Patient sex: M
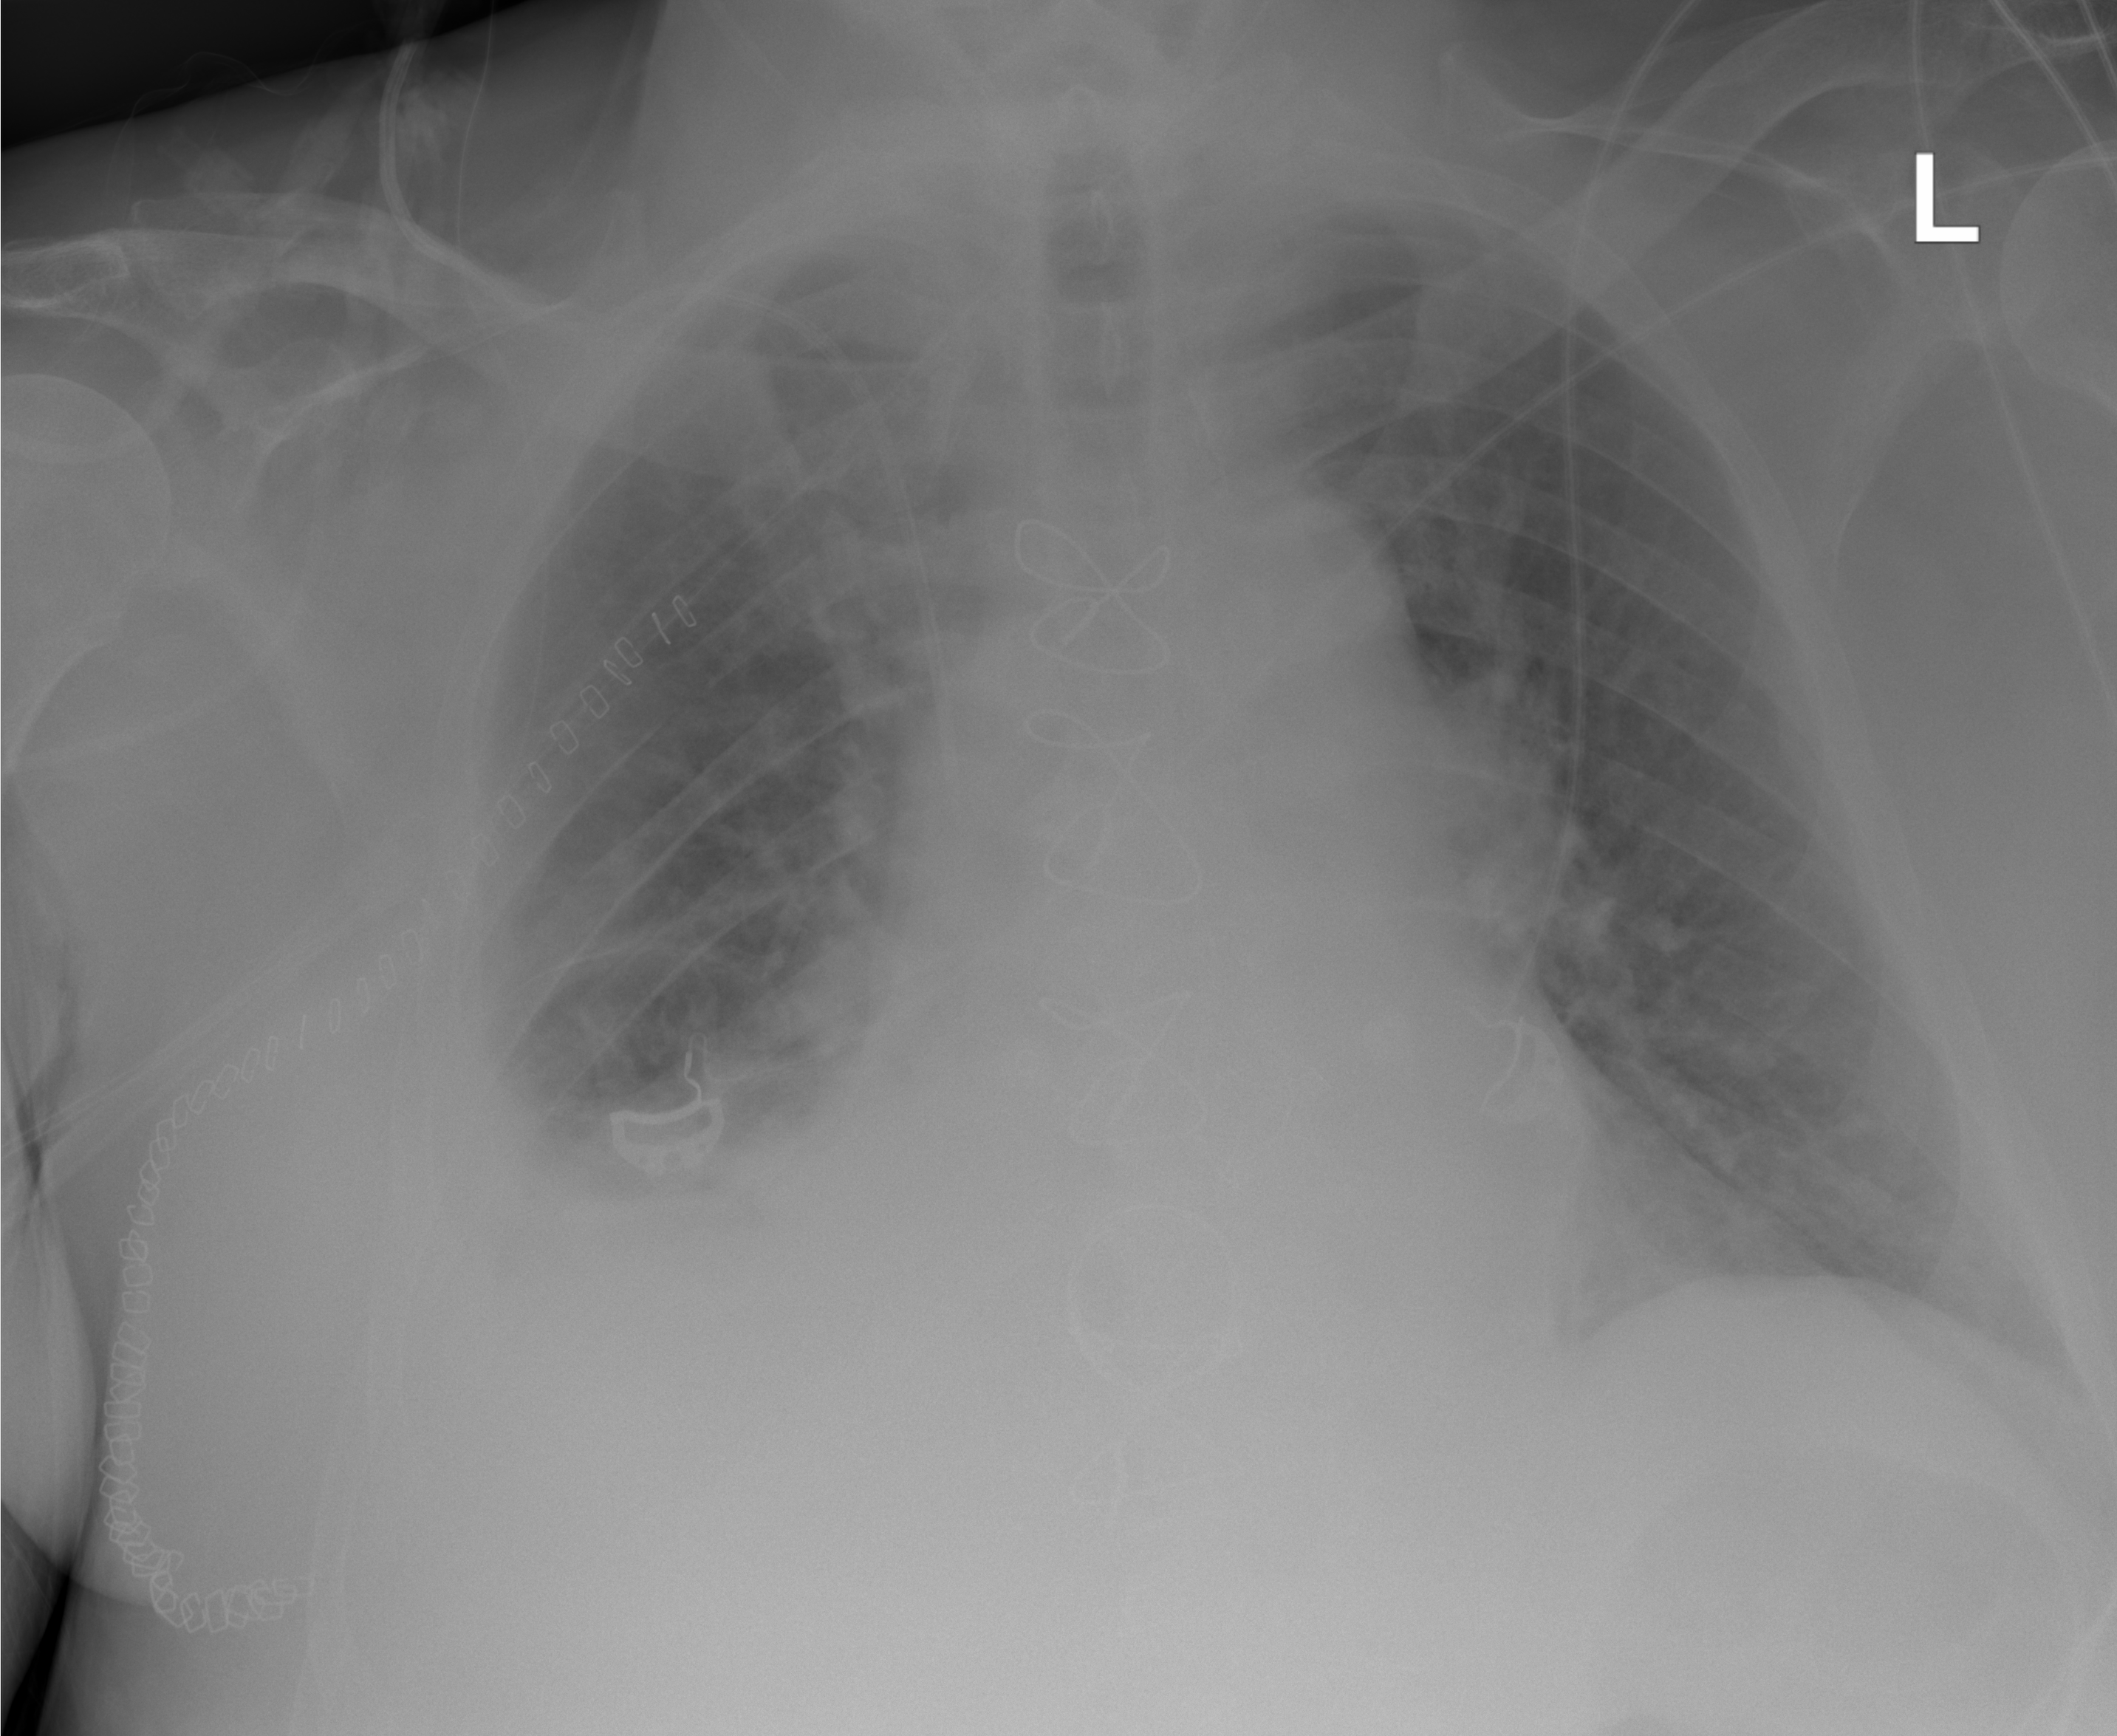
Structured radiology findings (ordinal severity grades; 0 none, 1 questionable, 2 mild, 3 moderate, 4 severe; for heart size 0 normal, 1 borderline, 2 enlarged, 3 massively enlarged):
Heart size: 2
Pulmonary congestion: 0
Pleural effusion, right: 2
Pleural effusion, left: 0
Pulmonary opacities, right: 1
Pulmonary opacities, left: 0
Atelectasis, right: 2
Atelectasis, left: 0